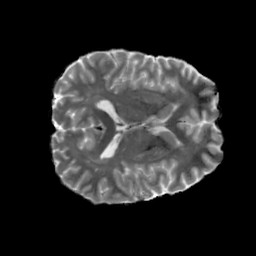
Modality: MD
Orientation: axial
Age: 27
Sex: male
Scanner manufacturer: siemens
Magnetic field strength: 6.98 T
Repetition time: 7.08 s
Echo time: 0.0756 s